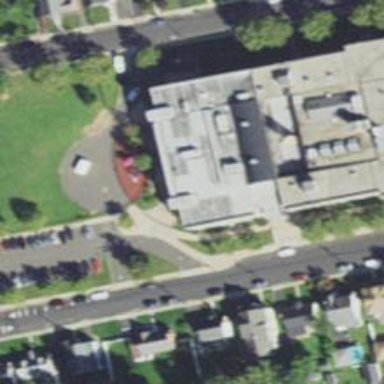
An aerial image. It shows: School.